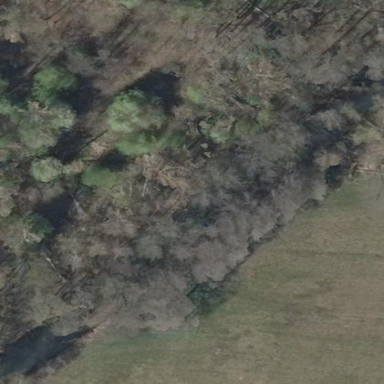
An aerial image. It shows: Forest with broadleaved trees that are deciduous.